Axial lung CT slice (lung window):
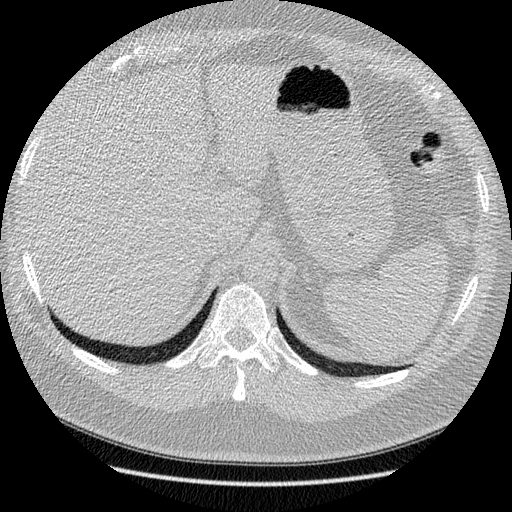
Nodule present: no